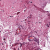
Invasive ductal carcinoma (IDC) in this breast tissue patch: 0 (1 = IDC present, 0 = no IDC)